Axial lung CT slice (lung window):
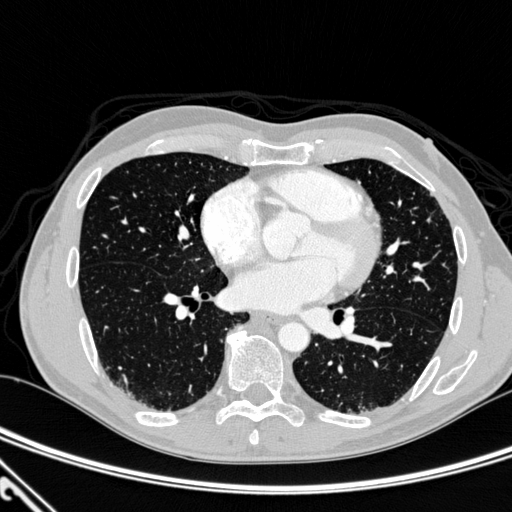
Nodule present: no